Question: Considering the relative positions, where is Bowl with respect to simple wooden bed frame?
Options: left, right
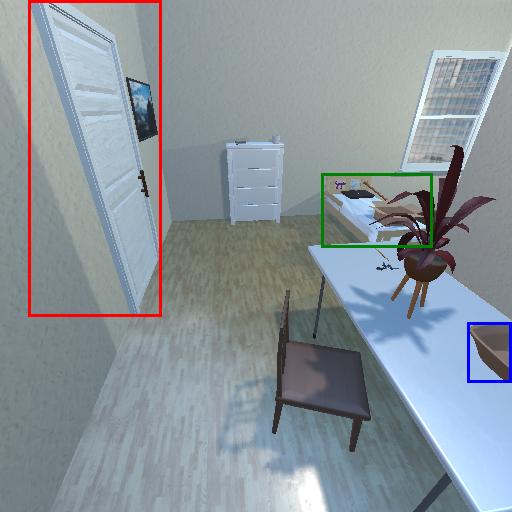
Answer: left